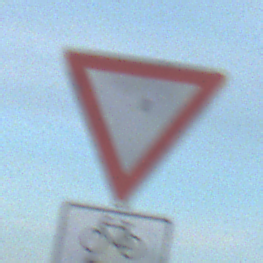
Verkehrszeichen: VorfahrtGewaehren
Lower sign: RichtungsangabeDurchPfeile9
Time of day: SunriseSunset
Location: Outdoor (Beach)
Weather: PartlyCloudy
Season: NotSpecified
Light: Natural